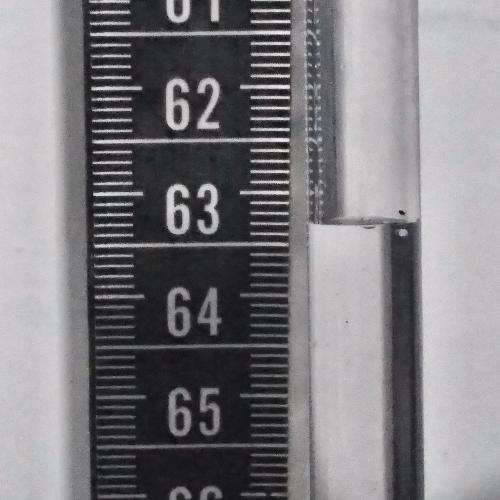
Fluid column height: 63.3 cm